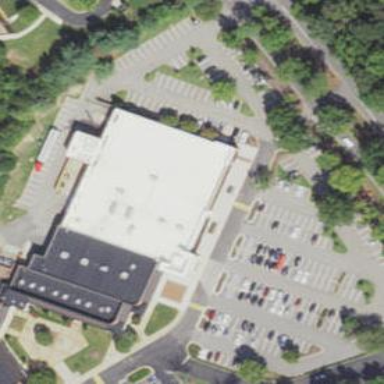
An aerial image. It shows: Supermarket located in building.